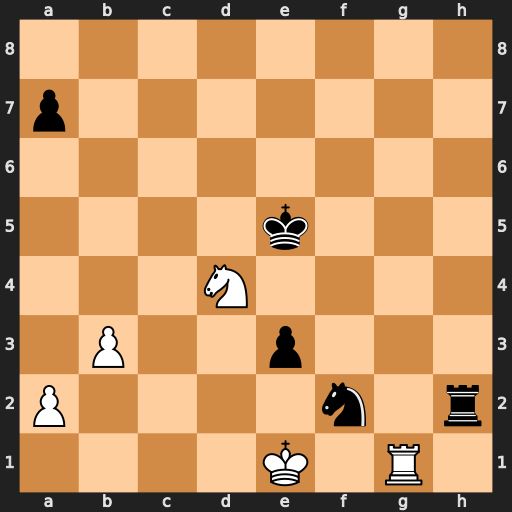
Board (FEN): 8/p7/8/4k3/3N4/1P2p3/P4n1r/4K1R1
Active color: w
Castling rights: -
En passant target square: -
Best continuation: Nf3+ Ke4 Nxh2